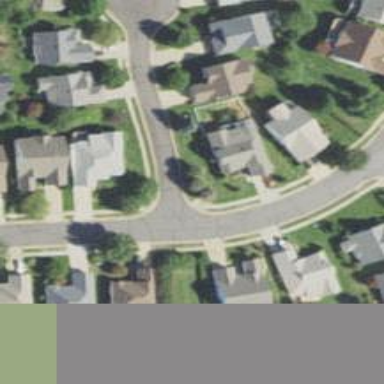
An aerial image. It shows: Residential road.